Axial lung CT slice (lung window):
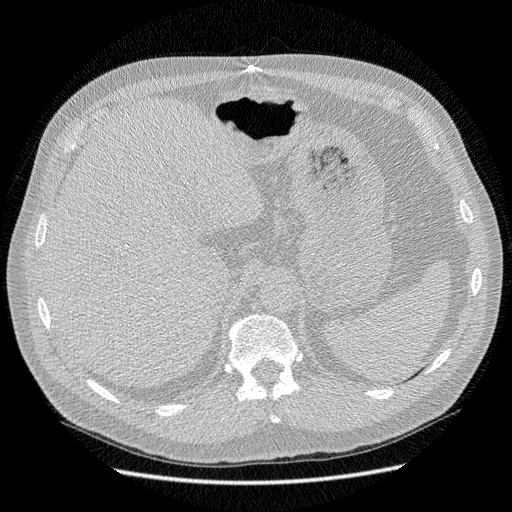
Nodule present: no